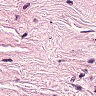
Metastatic tissue present: no